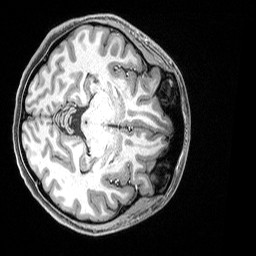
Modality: T1w
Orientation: axial
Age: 24
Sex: female
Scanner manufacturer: siemens
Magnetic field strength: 3 T
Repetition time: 2.5 s
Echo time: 0.0029 s